Question: I have a project that I created before iPhone 5 was released and I'm working on this project in xCode 4.6. By default xCode changes the build architecture of new projects to include the latest iPhone 5 instruction set.
One of the issues I faced is that (new iPhone 5 and possibly new iPad). The workaround is to change the valid architectures property during my debugging of the project to exclude armv7s:

Will my app crash on new armv7s devices? Will it not be sold to armv7s devices from the app store?
Thank you for clarifications!
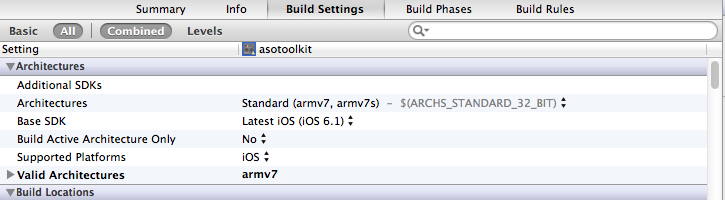
Answer: I recently ran into the same problem with a static library. We built for armv7 only until an update to the library was released that was built for armv7s as well.
The only thing that not having armv7s will affect is that the app won't be optimized for any new logic that armv7s brings over armv7. The new arm processors should be backwards compatible with armv7 so future devices should work fine with a build for armv7.